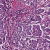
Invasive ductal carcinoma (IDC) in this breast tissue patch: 1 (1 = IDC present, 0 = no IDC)